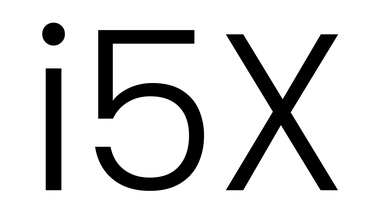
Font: Poppins-Light